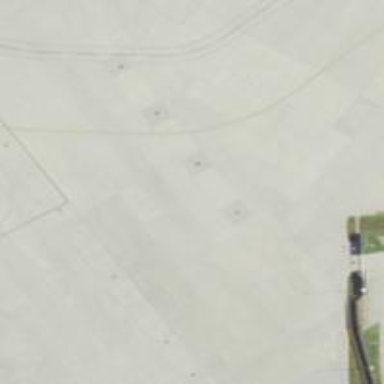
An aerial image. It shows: View of taxiway at the airport.